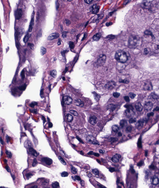
Tumor epithelial tissue: yes
Tumor-associated stroma tissue: no
Normal tissue: no